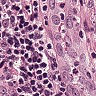
Metastatic tissue present: no